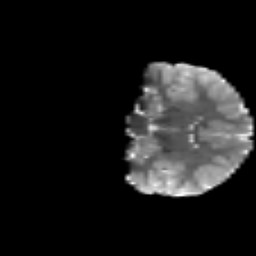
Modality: T2w
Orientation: coronal
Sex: female
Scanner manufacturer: siemens
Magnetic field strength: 3 T
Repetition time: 5 s
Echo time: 0.071 s